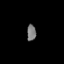
Tissue: prostate
Cell type: T cells
Senescence score: 0.3361
Nuclear area (px): 146
Mean DAPI intensity: 117.74